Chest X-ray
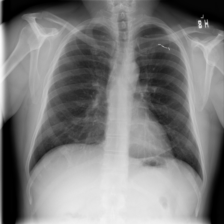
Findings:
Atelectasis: negative
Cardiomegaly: negative
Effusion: negative
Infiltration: negative
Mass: negative
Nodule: negative
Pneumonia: negative
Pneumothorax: negative
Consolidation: negative
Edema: negative
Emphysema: negative
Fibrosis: negative
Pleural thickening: negative
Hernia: negative